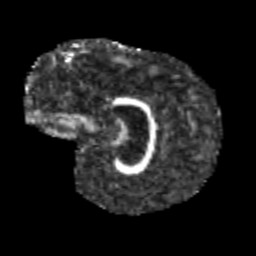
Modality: FA
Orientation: sagittal
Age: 9
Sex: male
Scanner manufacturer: siemens
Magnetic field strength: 3 T
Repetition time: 3.8 s
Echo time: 0.07 s